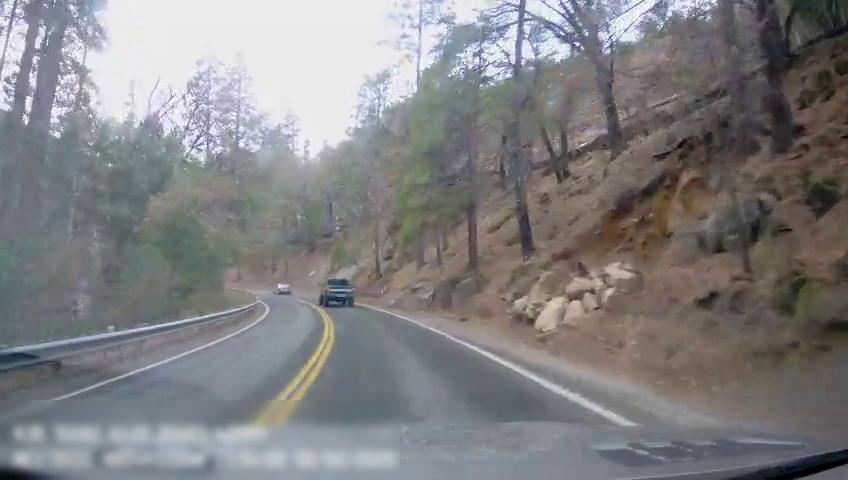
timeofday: Day
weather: Sunny
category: Drivable Space
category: Vehicles | Car
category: Vehicles | Truck
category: Lanes | Current Lane
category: Lanes | Current Lane
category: Lanes | Alternate Lane